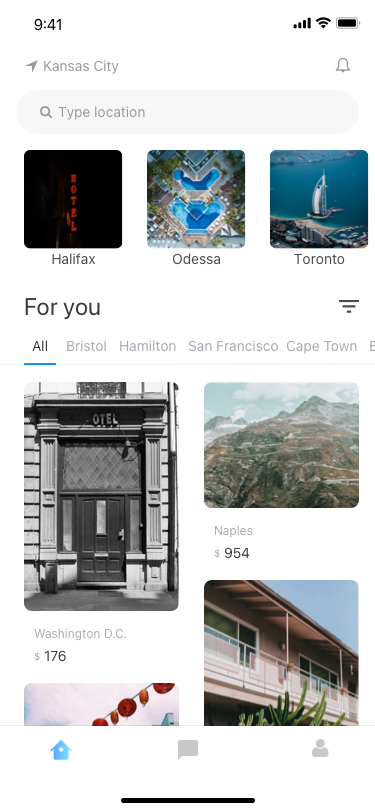
Text in this UI design:
176
$
Washington D.C.
954
$
Naples
All
Bristol
Hamilton
San Francisco
Cape Town
Bridgetown
For you
Type location
Kansas City